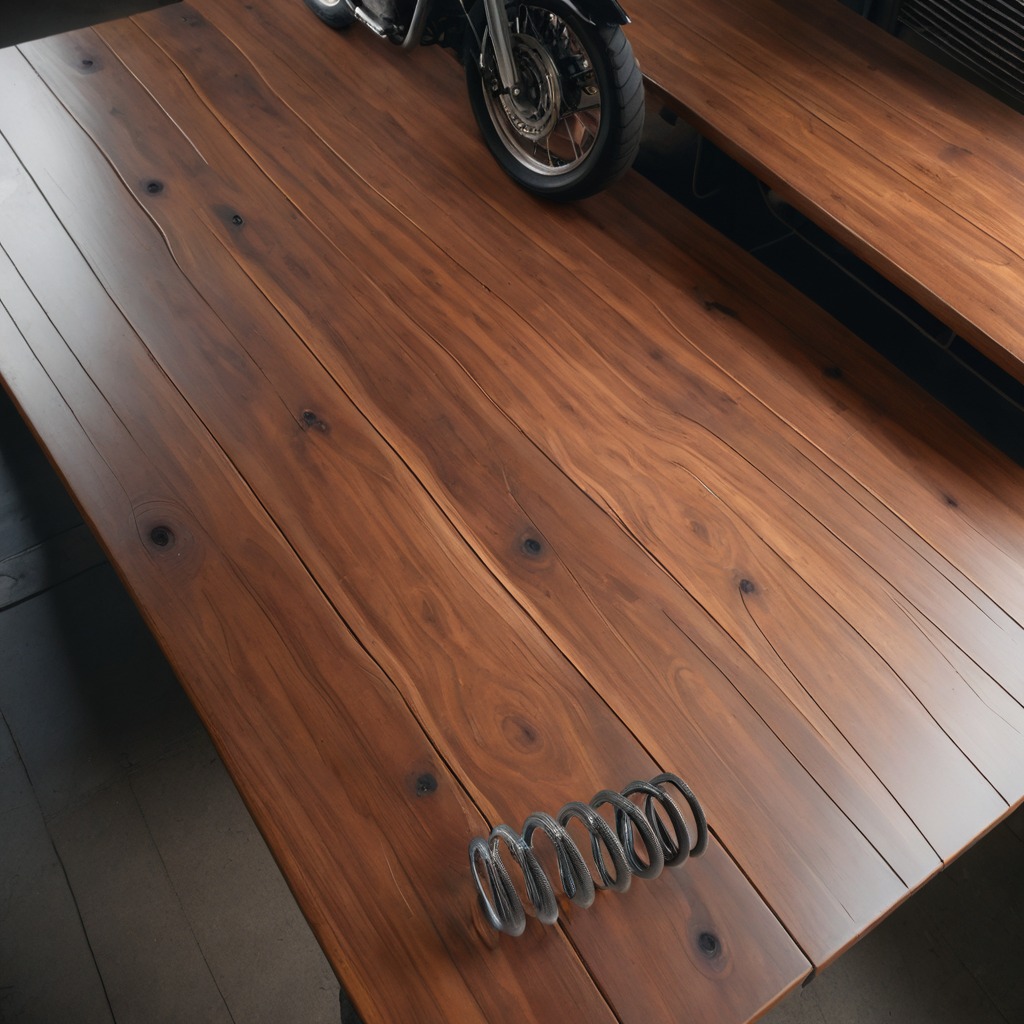
A coiled metal spring is lying on the oil-spilled wooden table in a vintage motorcycle garage.